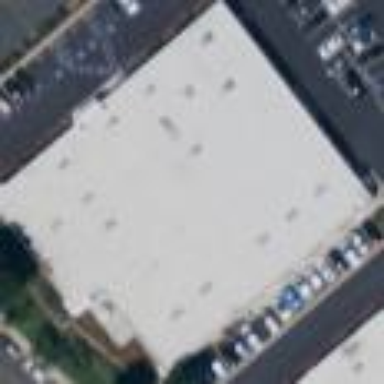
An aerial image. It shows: Industrial building.